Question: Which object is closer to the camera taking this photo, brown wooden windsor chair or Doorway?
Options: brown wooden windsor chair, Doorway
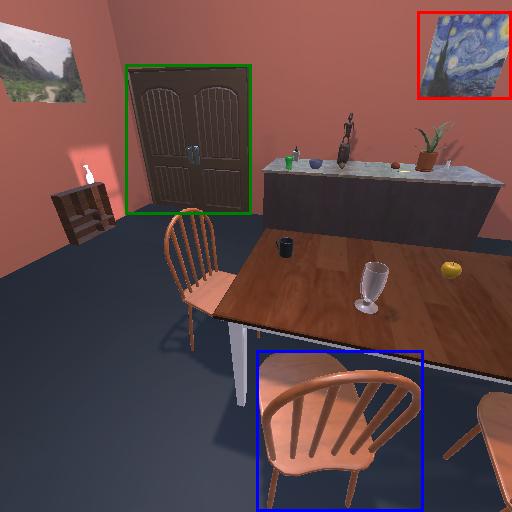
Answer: brown wooden windsor chair